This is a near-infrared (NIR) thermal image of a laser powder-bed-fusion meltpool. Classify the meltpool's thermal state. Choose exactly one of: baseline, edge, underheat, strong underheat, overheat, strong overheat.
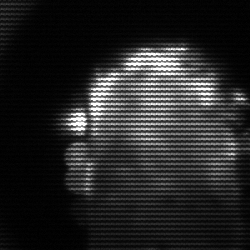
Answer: baseline